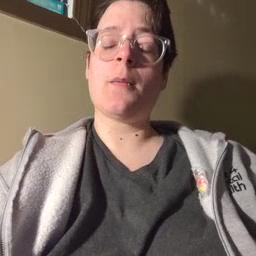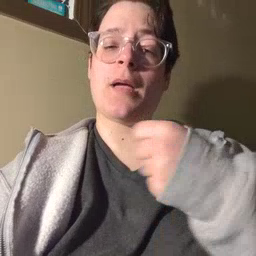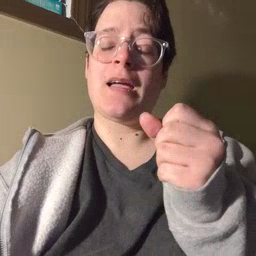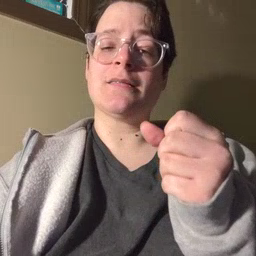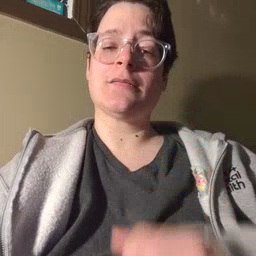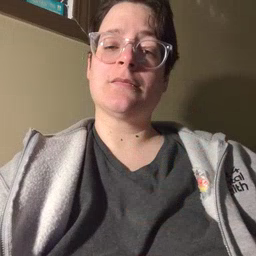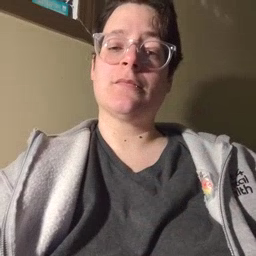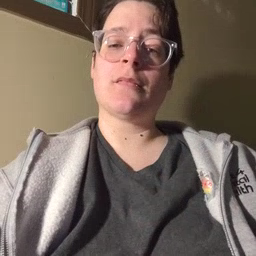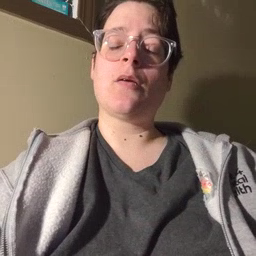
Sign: make